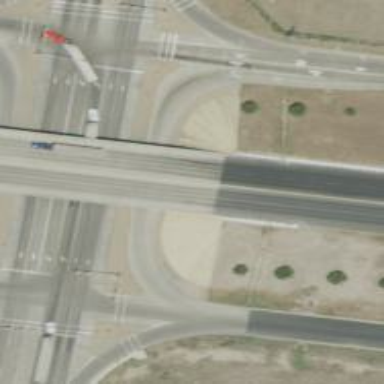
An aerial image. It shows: Primary link highway with turnaround junction.